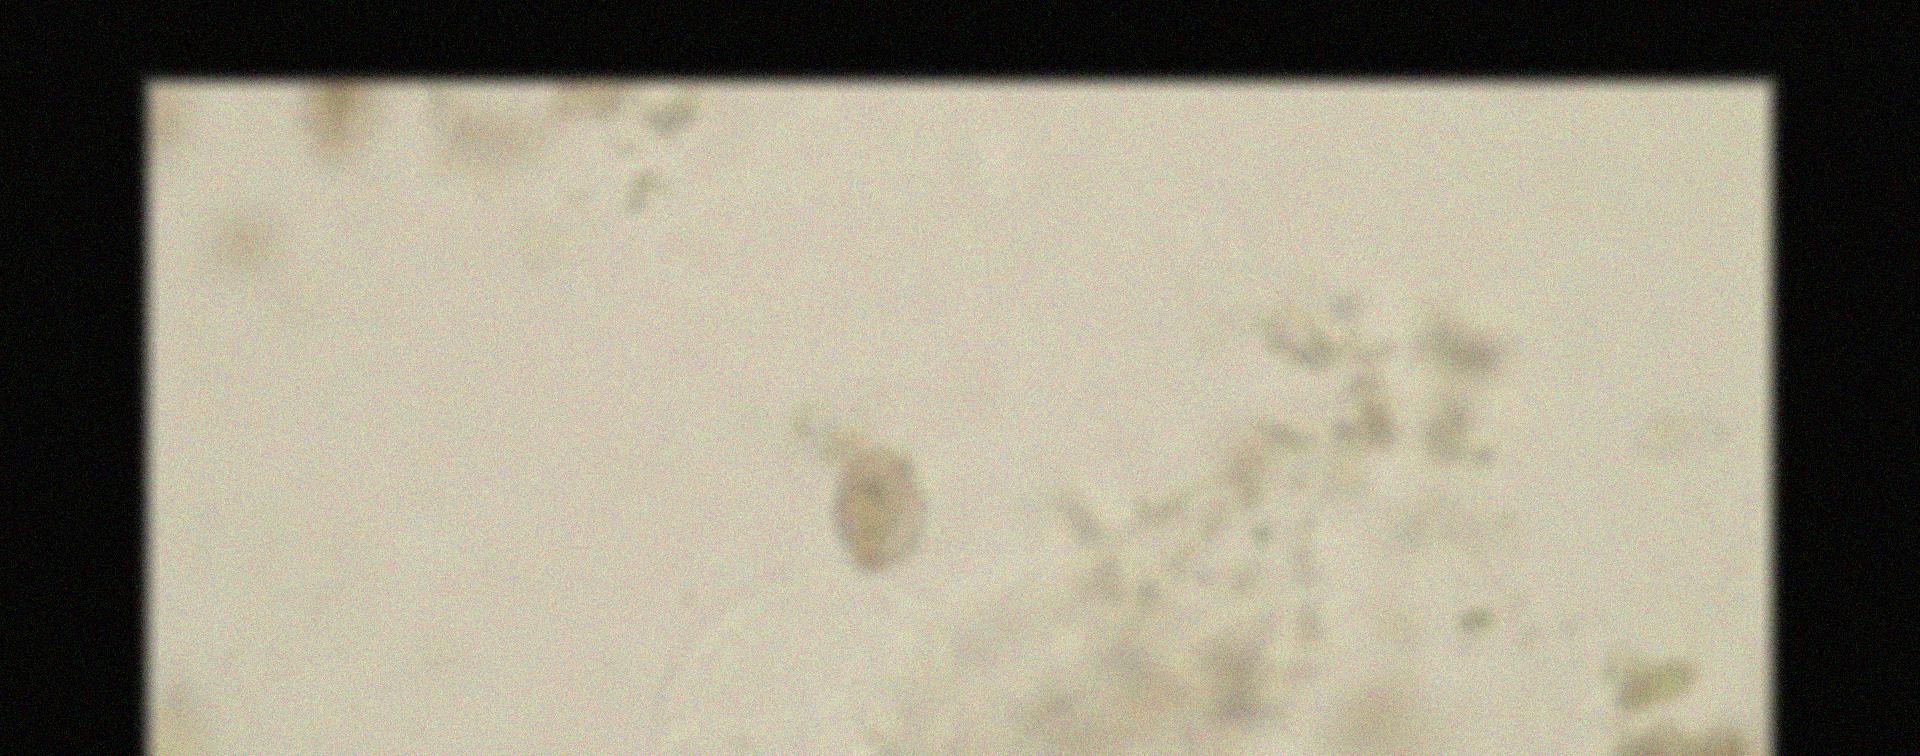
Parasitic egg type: Hymenolepis nana